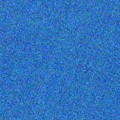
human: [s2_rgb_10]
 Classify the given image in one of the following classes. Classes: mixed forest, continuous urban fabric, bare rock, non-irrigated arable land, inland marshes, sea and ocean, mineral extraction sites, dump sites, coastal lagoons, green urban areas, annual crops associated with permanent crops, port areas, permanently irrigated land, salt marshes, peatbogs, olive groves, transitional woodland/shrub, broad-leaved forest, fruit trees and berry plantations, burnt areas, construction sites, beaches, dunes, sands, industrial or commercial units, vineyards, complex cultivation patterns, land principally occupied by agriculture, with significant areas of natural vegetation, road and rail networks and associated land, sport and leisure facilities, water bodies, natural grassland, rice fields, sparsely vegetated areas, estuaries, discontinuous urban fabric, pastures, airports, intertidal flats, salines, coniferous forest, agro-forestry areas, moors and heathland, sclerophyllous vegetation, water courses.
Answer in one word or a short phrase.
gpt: sea and ocean